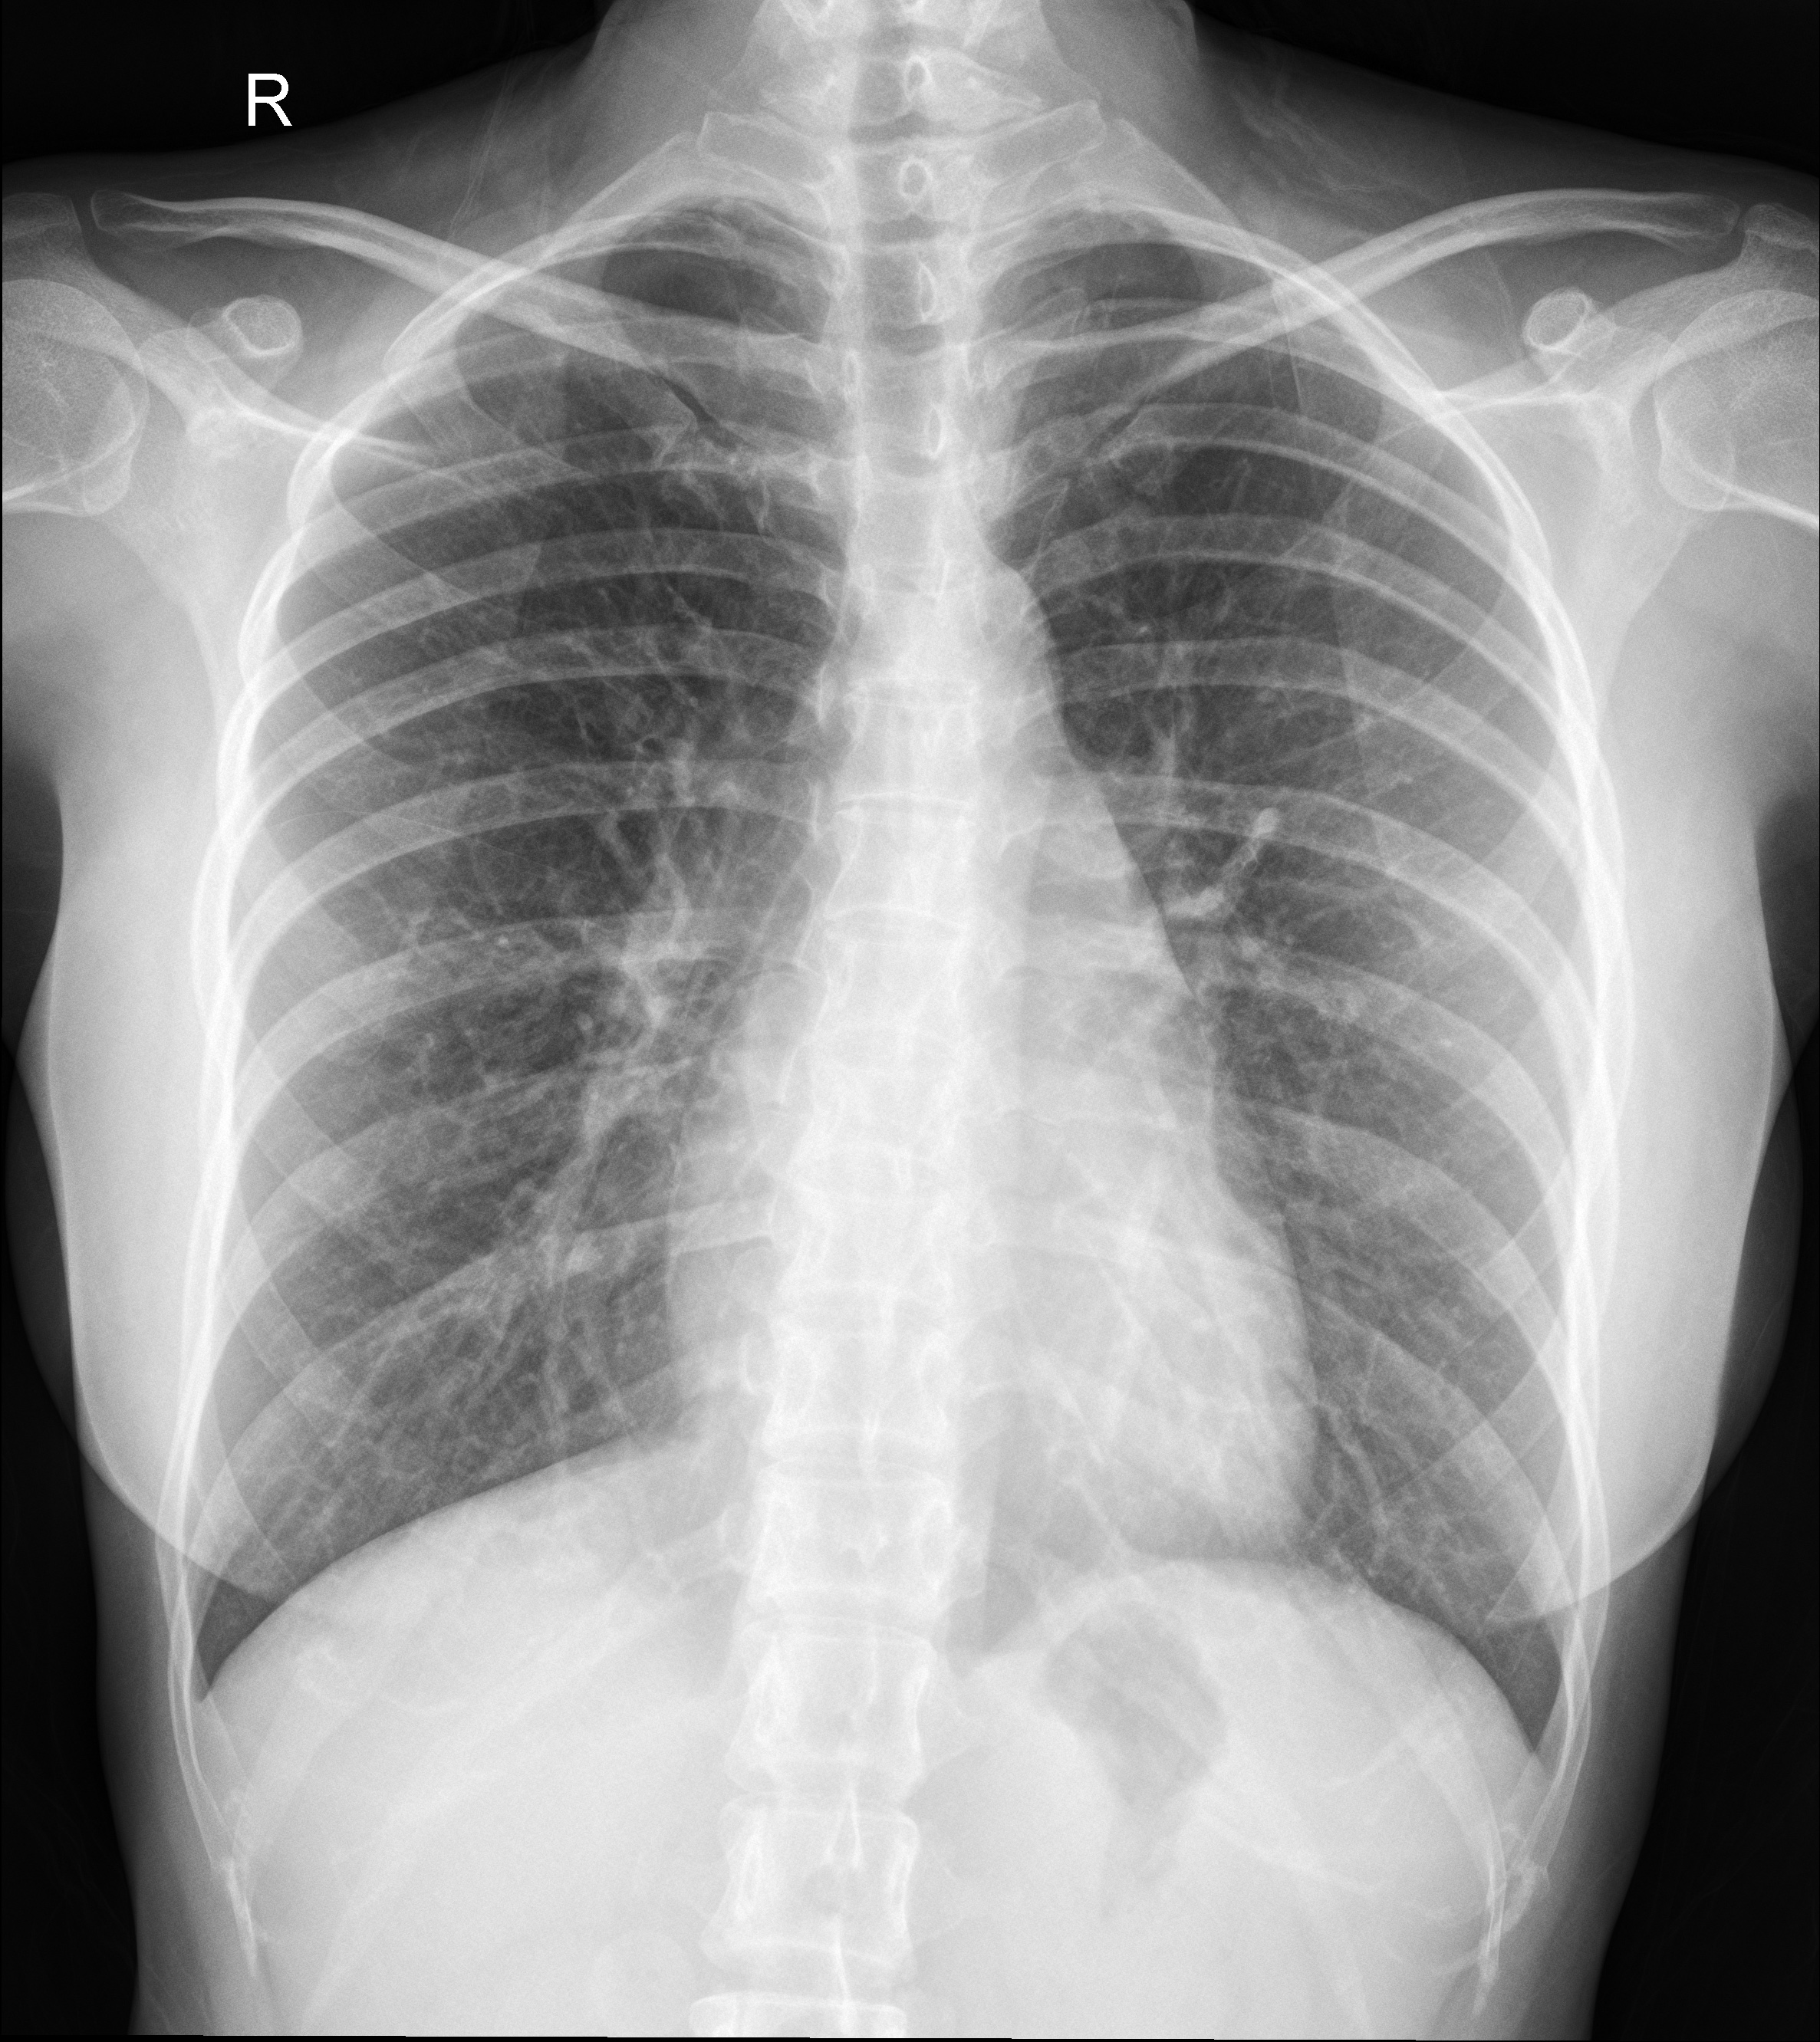
Diagnosis: NORMAL